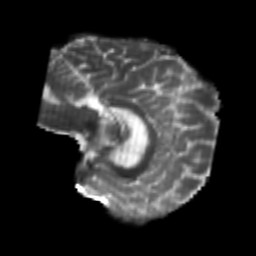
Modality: T2w
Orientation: sagittal
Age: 26
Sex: male
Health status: healthy
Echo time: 0.074 s